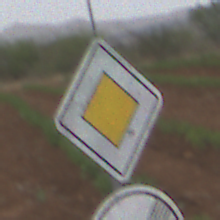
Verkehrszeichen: Vorfahrtsstrasse
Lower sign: EndeUeberholverbot
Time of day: Midday
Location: Outdoor (Nature)
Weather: PartlyCloudy
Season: NotSpecified
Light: Natural